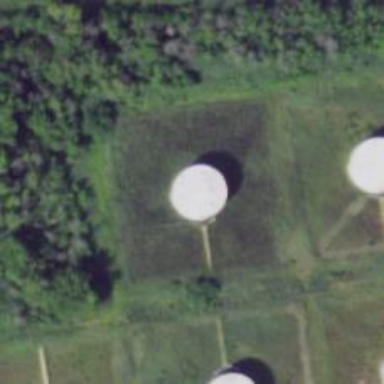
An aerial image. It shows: Storage tank that is man-made.